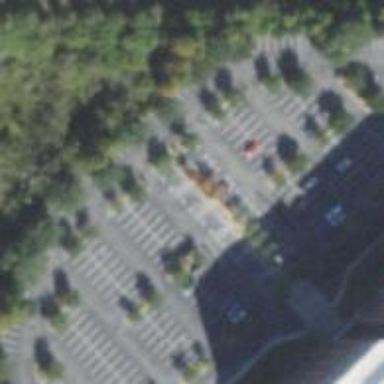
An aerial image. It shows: Parking space is available.